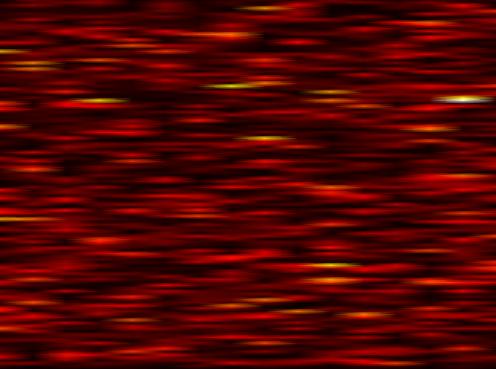
Label: WOLA